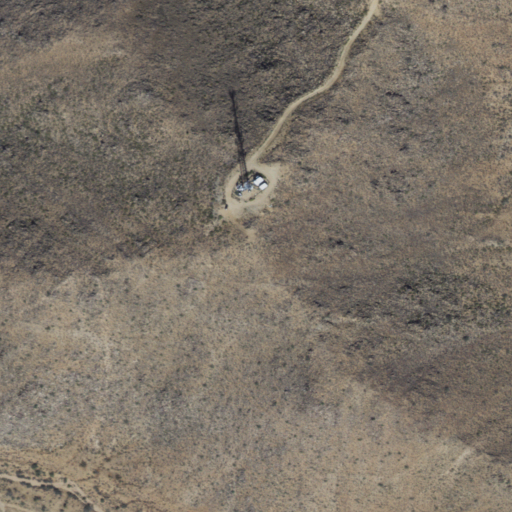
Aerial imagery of mountain in Arizona named Rattlesnake Hill containing shrub and open development